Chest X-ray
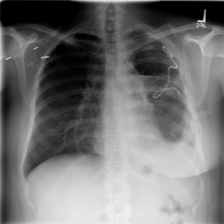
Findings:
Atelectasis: negative
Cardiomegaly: negative
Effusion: negative
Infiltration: negative
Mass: negative
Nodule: negative
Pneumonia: negative
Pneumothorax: negative
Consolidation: negative
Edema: negative
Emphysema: negative
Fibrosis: negative
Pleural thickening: negative
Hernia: negative